Question: I am doing a project in which as per number getting by GET method, I display dynamic number of HTML Textbox for storing Multiple values. I am giving each textbox unique name+id in ascending manner starting from 1(Like textbox1,textbox2). Now I want that when I click on submit button, it should fire an insert statement which insert all textbox values at once. I know I can do by array, but my question is that how to get all textbox's value in an array and How to perform insert statement?
Here is PHP Code for submit button:
'''
$schedules = array();
if(isset($_POST['submit']))
{
for($d=1; $d<=$_GET['totalDay'] ;$d++)
{
array_push($schedules,$_POST['txtSchedule'.'$d']);
}
print_r($schedules);
}
'''
Here is the html code:
'''
<form method="post">
<table>
<tr>
<td>Day</td>
<td>Schedule</td>
</tr>
<?php
if(isset($_GET['tour_code']) and ($_GET['totalDay']!=1))
{
$tour_code = $_GET['tour_code'];
$total = $_GET['totalDay'];
$i=0;
do
{
$i=$i+1;
?>
<tr>
<td><?php echo $i;?></td>
<td>
<input name="txtSchedule<?php echo $i;?>" type="text" size="30"/>
</td>
</tr>
<?php
$start = date('Y-m-j',strtotime($start.'+1 days'));
}while($i!=$total);
}
?>
</table>
<input type="submit" name="submit" value="Add Tour Details" />
'''
Note: $total is coming through URLString's $GET method.
Below is the output of HTML:

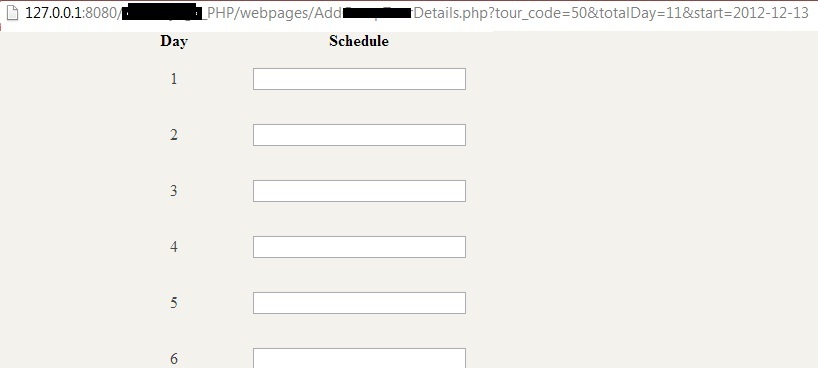
Answer: Simplest thing first. You have an error, you can't use
'''
array_push($schedules,$_POST['txtSchedule'.'$d']);
'''
You must use DOUBLE QUOTES on the $d (single quotes won't evaluate d, it will literally read "txtSchedule$d" with a dollar sign, and not actually 0, 1,..., n)
'''
array_push($schedules,$_POST['txtSchedule'."$d"]);
//or no quotes at all
array_push($schedules,$_POST['txtSchedule'.$d]);
'''
(that may sovlve your problems)
---
But now let's get to how to make an array available to the $_POST object in the processing page via form naming conventions
You're not using array syntax, but you are oh-so close. In PHP, whatever is submitted needs to be of an expected format, and iterating txtSchedule0, txtSchedule1, ...txtScheduleN is not an Array(), but $_POST[] is an array that contains each (given what you've named your input fields, which is missing 1 small thing - square brackets).
What you need to do is be naming your inputs as an array is the array name followed by square brackets (arrayName[]), here is how you create an input array of the name txtSchedule (that way when you print_r($_POST['txtSchedule']) you get an Array())
'''
<input name="txtSchedule[<?php echo $i;?>]" type="text" size="30"/>
'''
I had the same issue when I started in PHP, you were forgetting the square brackets around [<?php echo $i;?>]
Just make sure that if you want to do an iteration over an array of inputs:
'''
for($i=0; $i < count($_POST['txtSchedule']); $i++){
echo "They entered " . $_POST['txtSchedule'][$i] . " in the $i" . "th position";
}
'''
... you have used the <input name="arrayName[$i]"> sytax, or even more simply <input name="arrayName[]"> for it to auto-magically generate an array on submit in the order the inputs were in the HTML page. The naming convention is so important, and since you have it wrong (you used arrayName0, arrayName1, ... arrayNameN instead of arrayName[0], arrayName[1], ... arrayName[n]), it will never be available to you as an array.